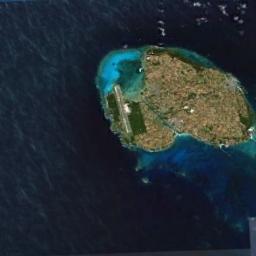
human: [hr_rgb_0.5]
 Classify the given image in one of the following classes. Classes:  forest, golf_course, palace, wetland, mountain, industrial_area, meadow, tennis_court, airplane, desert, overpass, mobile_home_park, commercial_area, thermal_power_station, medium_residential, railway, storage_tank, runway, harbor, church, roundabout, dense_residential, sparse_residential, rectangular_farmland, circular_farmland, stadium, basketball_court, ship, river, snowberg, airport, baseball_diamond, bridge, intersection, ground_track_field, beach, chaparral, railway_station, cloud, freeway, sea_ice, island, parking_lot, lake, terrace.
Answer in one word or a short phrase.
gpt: island